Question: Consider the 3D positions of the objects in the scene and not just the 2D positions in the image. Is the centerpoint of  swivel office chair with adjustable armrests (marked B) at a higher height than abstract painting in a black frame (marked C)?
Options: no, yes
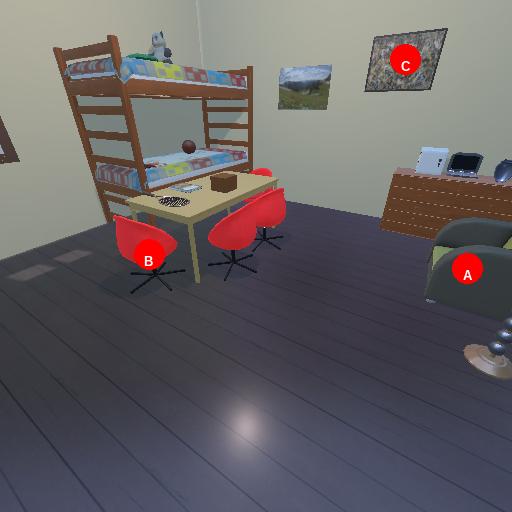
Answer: no